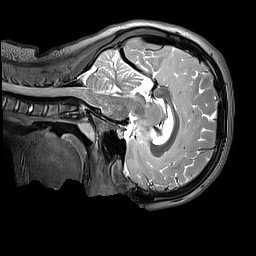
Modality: T2w
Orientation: sagittal
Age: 13
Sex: female
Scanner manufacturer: siemens
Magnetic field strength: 3 T
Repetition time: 3.2 s
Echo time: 0.408 s